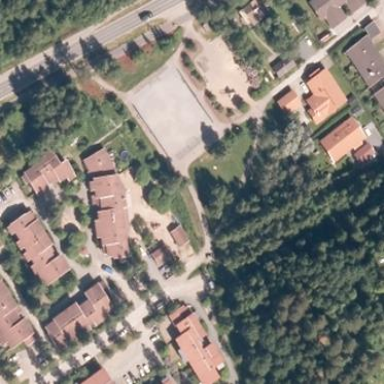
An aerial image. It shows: Village green area.